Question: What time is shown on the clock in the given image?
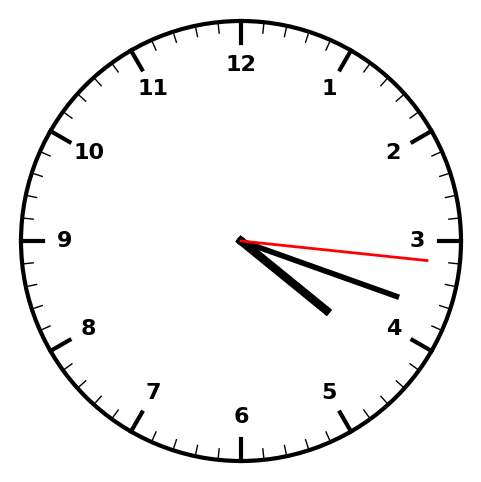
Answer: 04:18:16